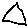
Label: triangle